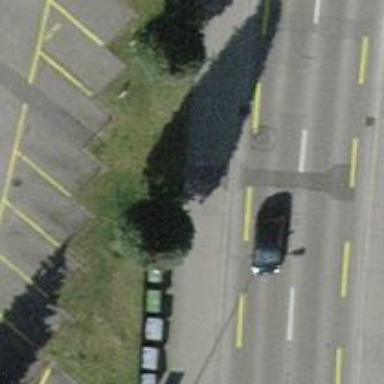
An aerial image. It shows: Urban tree with needle-leaved evergreen foliage.